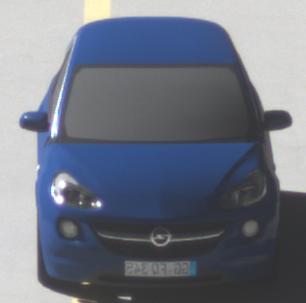
Make: Opel
Model: ADAM 1.2
Detailed model: ADAM
Model produced from: 2013/01
Model produced until: 2014/11
Doors: 3
Color: blue
Road condition: dry road
Daytime: morning or afternoon
Contrast: high contrast